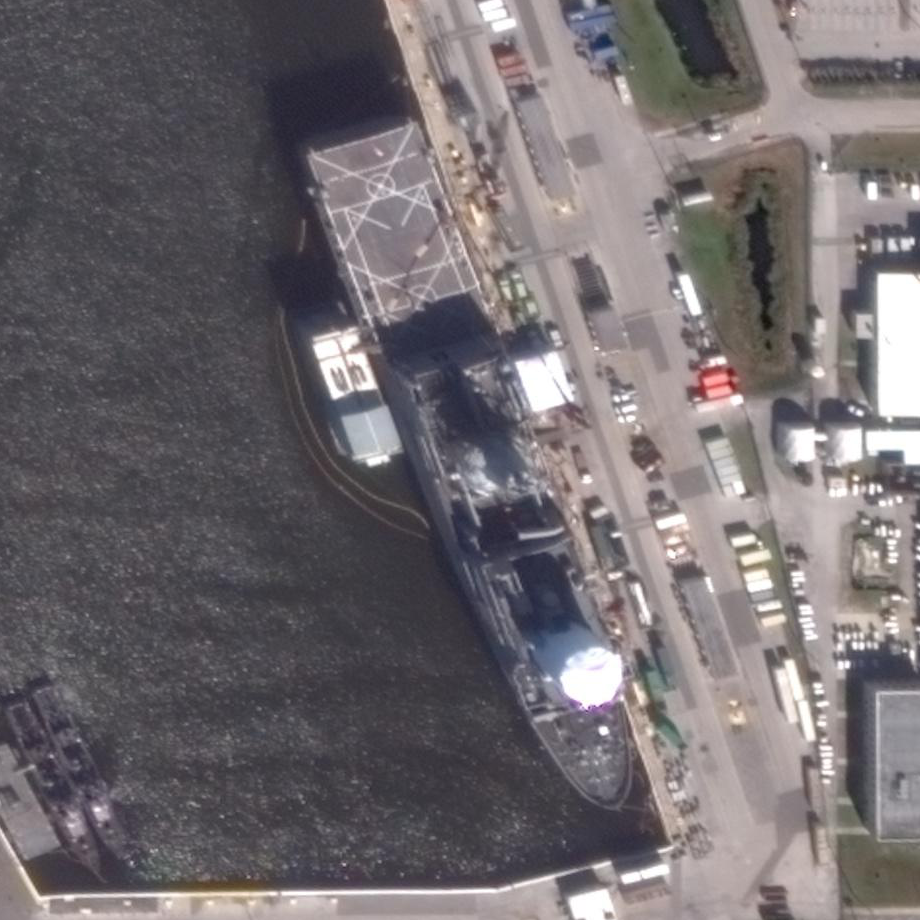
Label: San_Antonio-class_transport_dock